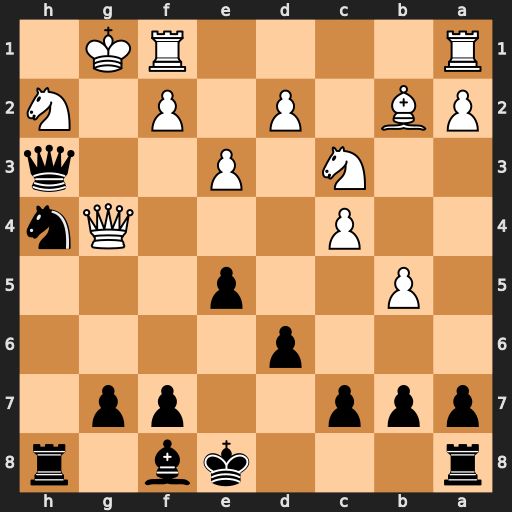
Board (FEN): r3kb1r/ppp2pp1/3p4/1P2p3/2P3Qn/2N1P2q/PB1P1P1N/R4RK1
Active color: b
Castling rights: kq
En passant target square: -
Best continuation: Nf3+ Nxf3 Qxg4#